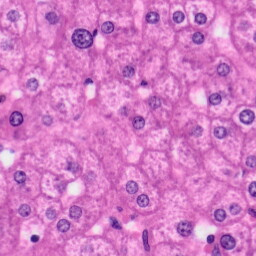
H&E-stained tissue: Liver